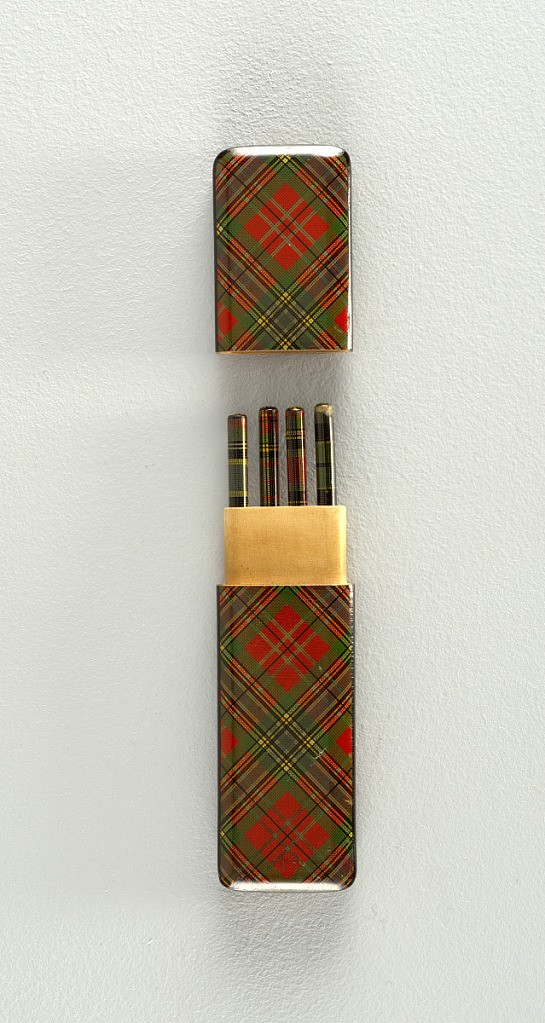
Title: Crochet needle case
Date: ca. 1880–1900
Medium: Wood
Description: Tartanware